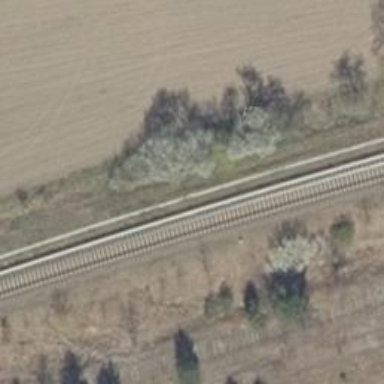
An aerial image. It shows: Light rail electrified railway.